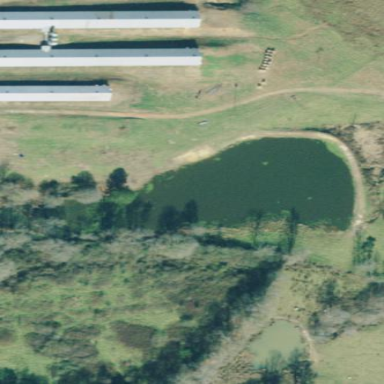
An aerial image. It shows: Pond with natural water.